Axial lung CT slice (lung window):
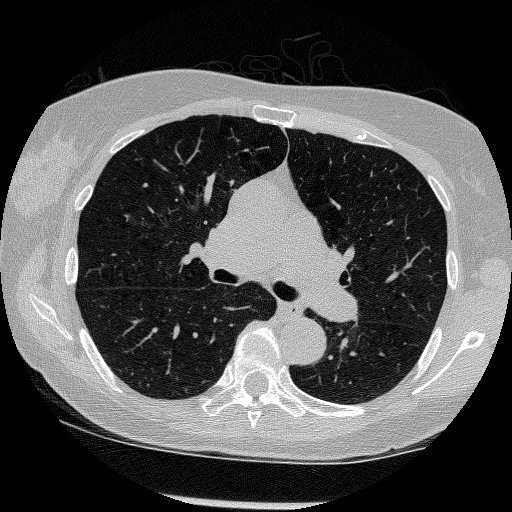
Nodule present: no